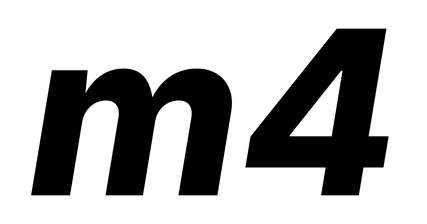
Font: Inter-Italic_ExtraBold_Italic